Lunar surface albedo tile
Center latitude: 26.12
Center longitude: 29.355
Resolution (meters per pixel, mean): 148.97
Tile area (km^2): 22603.57
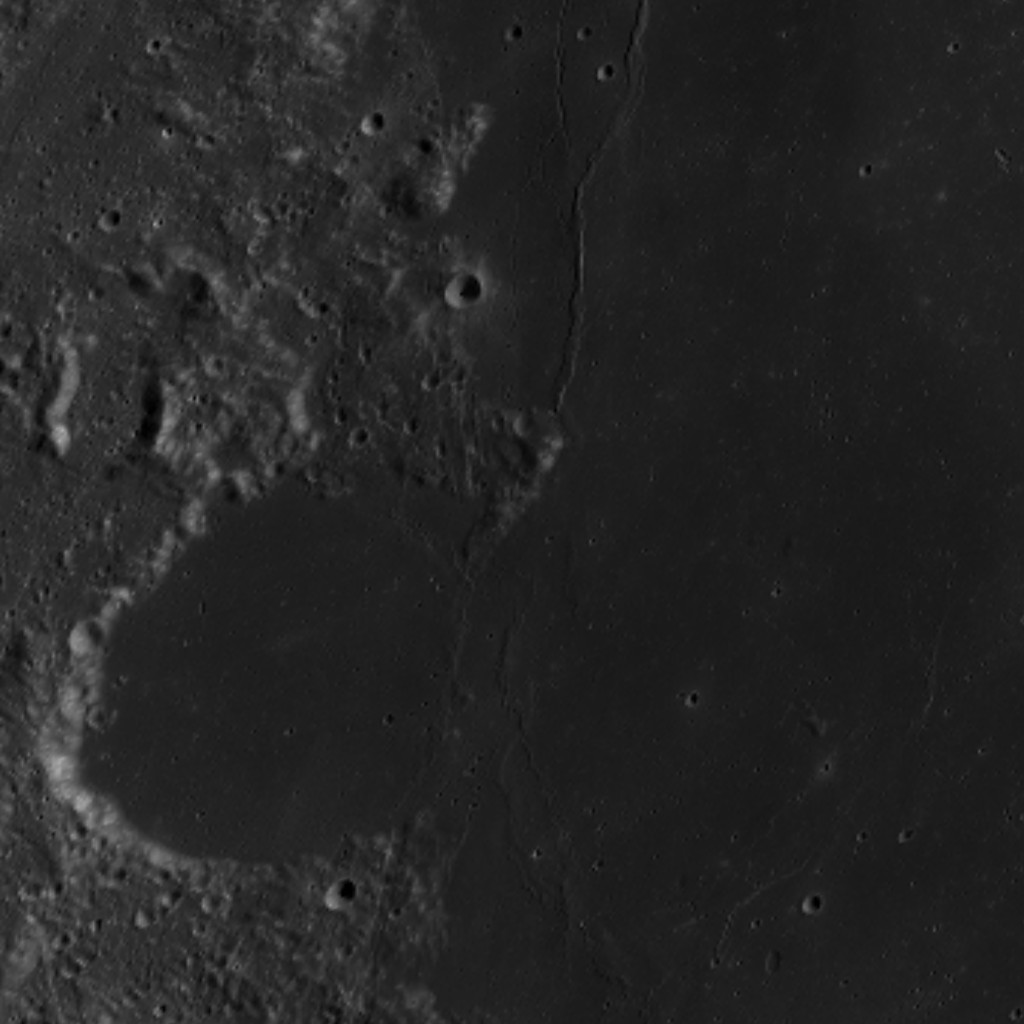